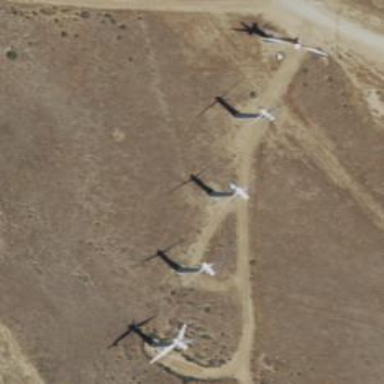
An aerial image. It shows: Wind power generator with wind turbines.